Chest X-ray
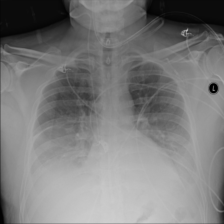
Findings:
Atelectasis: positive
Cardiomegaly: negative
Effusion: positive
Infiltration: negative
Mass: negative
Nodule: negative
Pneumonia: negative
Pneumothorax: negative
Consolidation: negative
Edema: negative
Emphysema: negative
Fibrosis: negative
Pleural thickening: negative
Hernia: negative